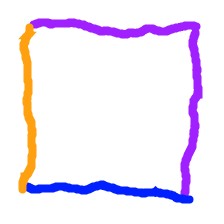
Shape: square